Question: Look at this image():

There you see , one major and one minor, inside the major. Consider they are 'div's. are the center point of each one(top and left).
The is a psychical(not draw on screen) boundary that symmetricly embraces the major reactangle, and it's calculated by JavaScript.
The is the diagonal line segment of those two red dots.
I already have all positions of the above objects calculated on JavaScript.
The is the point . It have to be on the diagonal line of the red dots but at the boundary(green line). It can't be out or inside it.
I have created this <URL> with my algorithm. As you can see that the yellow point is outside the green boundaries. It have to be in the diagonal segment over the green line limitation.
Any help with this algorithm?
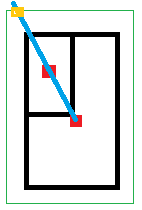
Answer: More about slope: <URL>
You can use the point-slope formula to find points on a line(in order to find the one that will intersect the green top line):
'''
(x1, y1) - one of the red points
(x2, y2) - another of the red points
(x, y) - the green point
slope = (y2 - y1) / (x2 - x1)
y - y1 = slope * (x - x1)
'''
Thanks to Imre Kerr:
Now, you already have either the point's y(if your line intersects the top green line), or the point's x(if it intersects the left green line). From this, you could find the other coordinate. A sample that assumes you're intersecting the top line (<URL>.